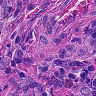
Metastatic tissue present: yes